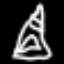
Label: The Eiffel Tower